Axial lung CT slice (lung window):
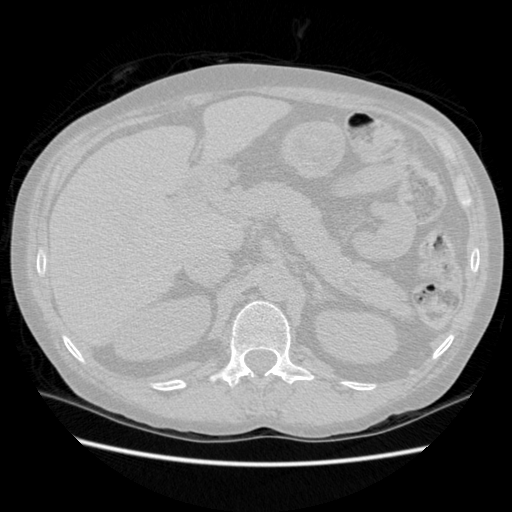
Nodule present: no